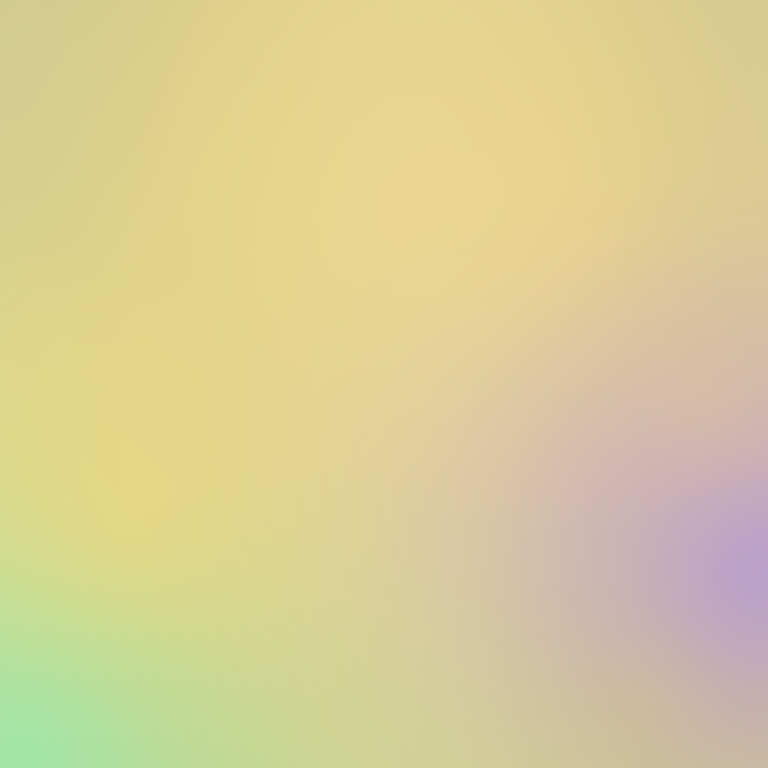
Abstract light effect, smooth gradient from soft yellow to gentle purple, serene atmosphere, diffuse glow, no room, no furniture, no objects.